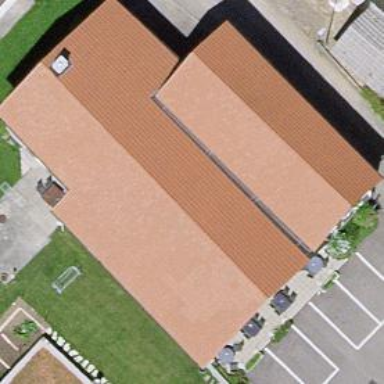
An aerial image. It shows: Building that houses restaurant.